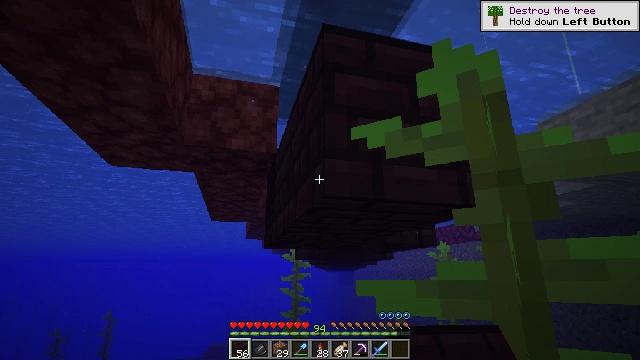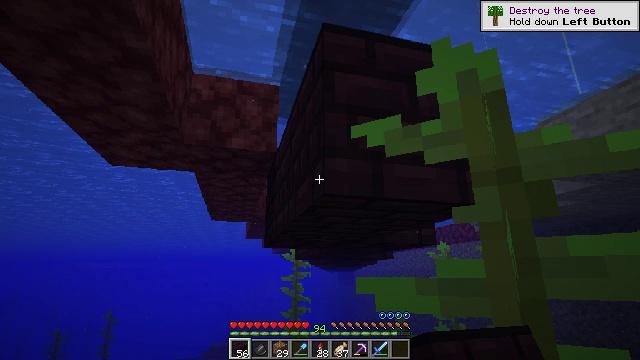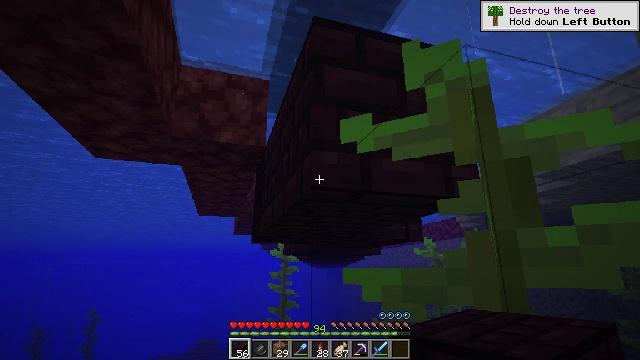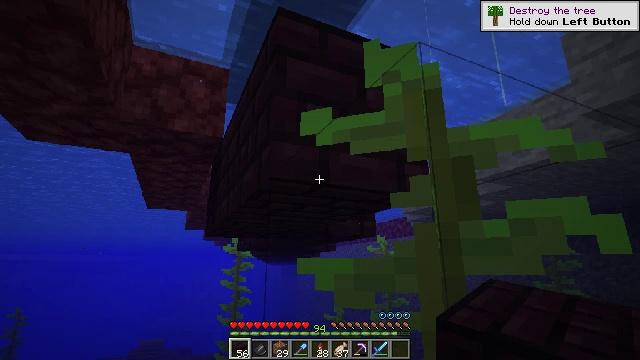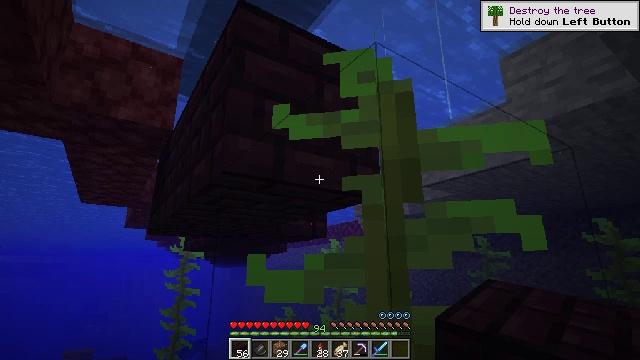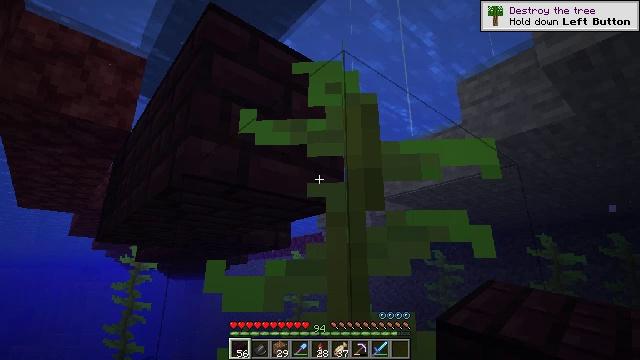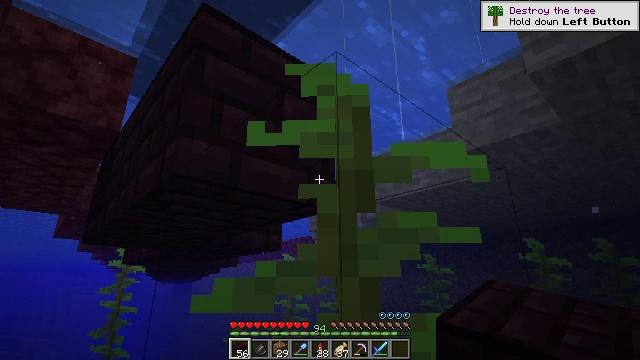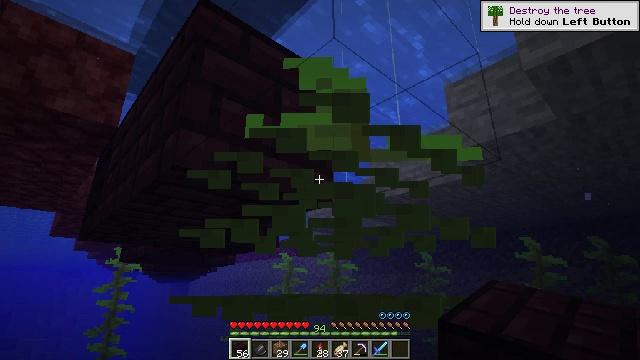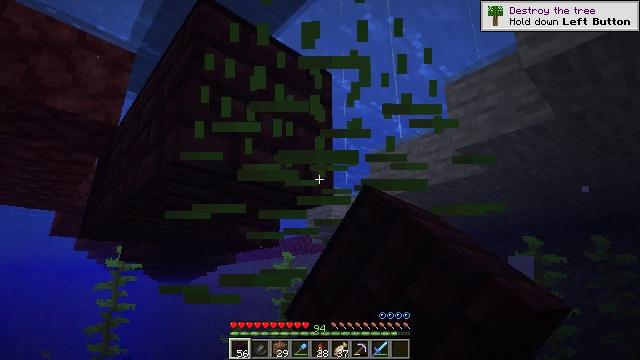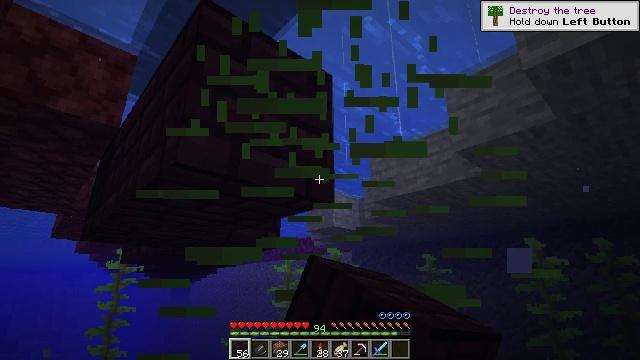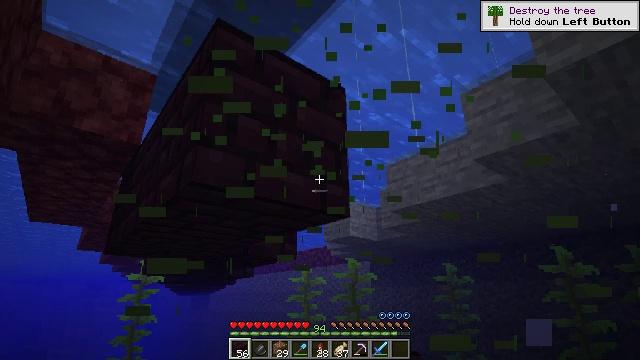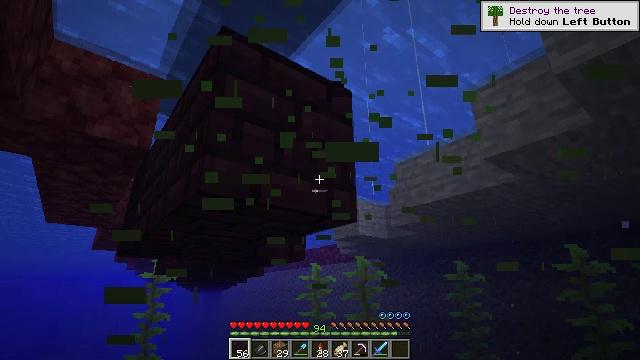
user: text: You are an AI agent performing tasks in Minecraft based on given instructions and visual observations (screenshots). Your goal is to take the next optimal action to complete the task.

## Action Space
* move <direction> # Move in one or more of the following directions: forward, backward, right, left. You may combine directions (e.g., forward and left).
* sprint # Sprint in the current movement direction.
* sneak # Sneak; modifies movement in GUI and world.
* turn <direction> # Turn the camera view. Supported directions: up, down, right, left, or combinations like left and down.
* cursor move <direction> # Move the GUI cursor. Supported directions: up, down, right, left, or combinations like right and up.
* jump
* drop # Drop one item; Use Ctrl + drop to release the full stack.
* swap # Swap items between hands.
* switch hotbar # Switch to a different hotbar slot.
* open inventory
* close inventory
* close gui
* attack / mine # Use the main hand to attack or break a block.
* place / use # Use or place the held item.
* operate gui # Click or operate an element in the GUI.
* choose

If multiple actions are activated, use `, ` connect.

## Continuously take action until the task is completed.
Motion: motion action
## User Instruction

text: Mine the kelp plant underwater.
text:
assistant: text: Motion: no_op
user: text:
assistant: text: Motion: turn right
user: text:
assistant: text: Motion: turn right
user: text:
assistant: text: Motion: turn right
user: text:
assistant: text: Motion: turn right and up
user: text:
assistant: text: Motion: turn right
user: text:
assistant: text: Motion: attack / mine
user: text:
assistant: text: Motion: attack / mine
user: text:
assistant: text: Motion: attack / mine, jump
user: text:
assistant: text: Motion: move back and move right, turn left and up, jump
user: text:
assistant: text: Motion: move back and move right, turn left, jump
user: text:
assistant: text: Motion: jump